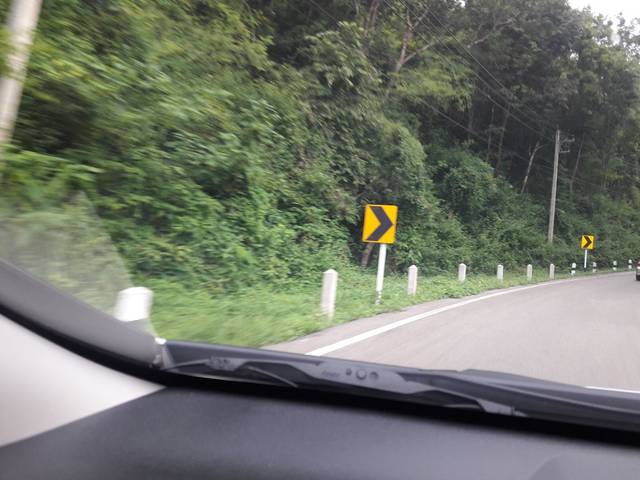
Region: Thailand
Coordinates: 19.408, 98.414